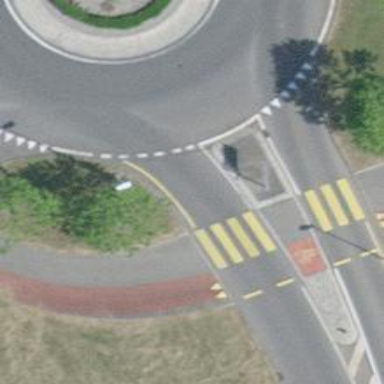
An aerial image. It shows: Uncontrolled zebra crossing with notable zebra markings.